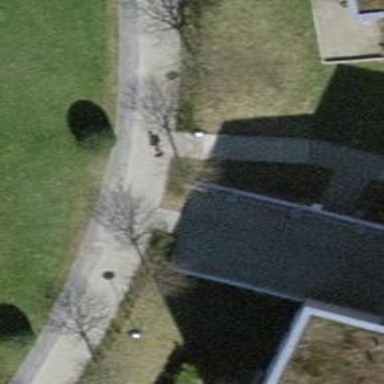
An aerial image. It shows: Set of steps on the road.